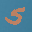
Label: 5